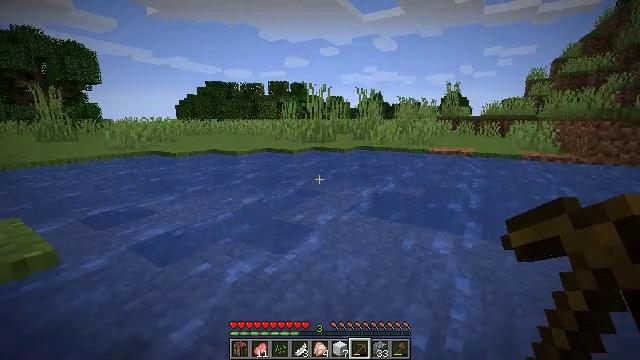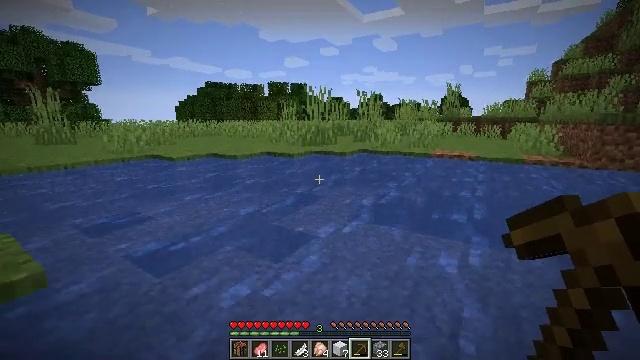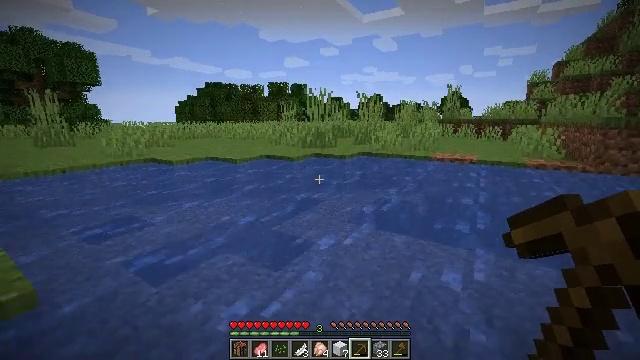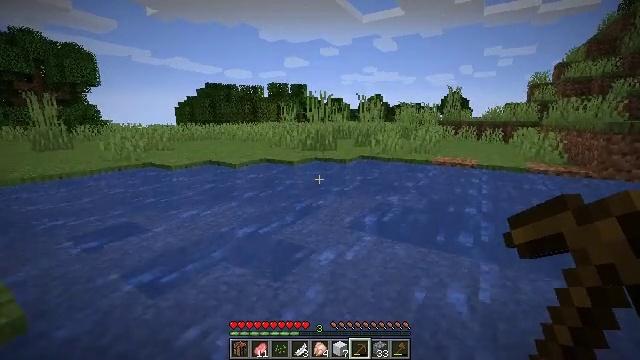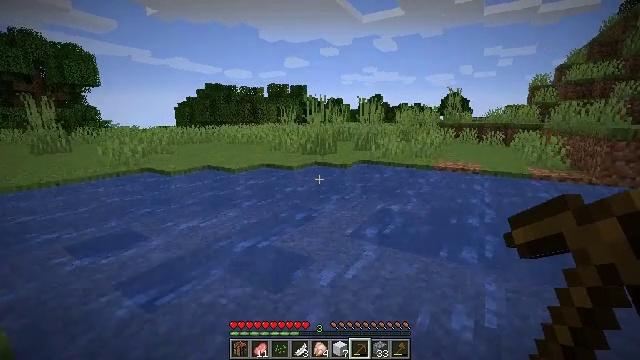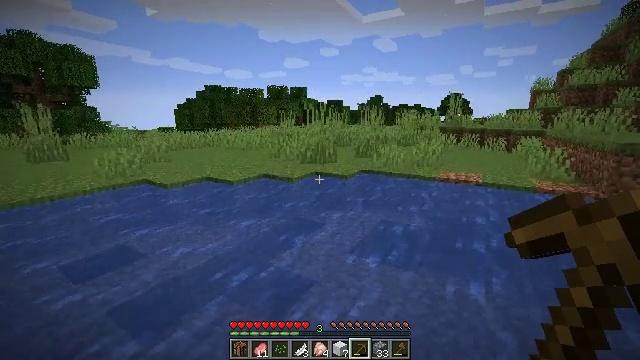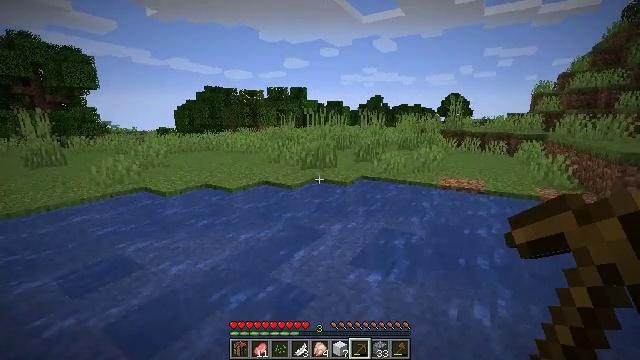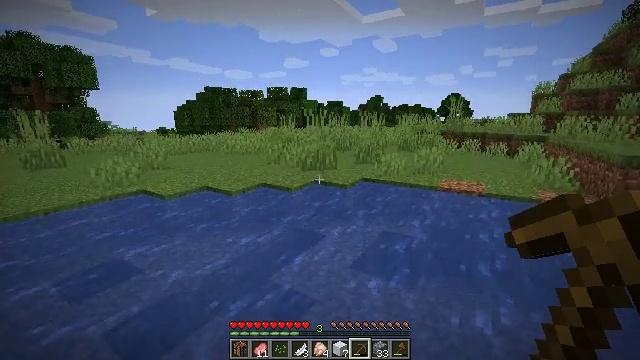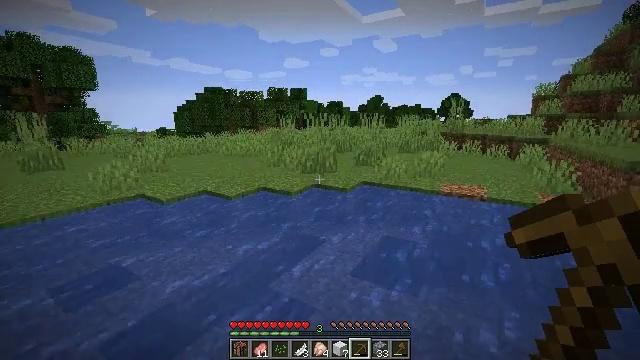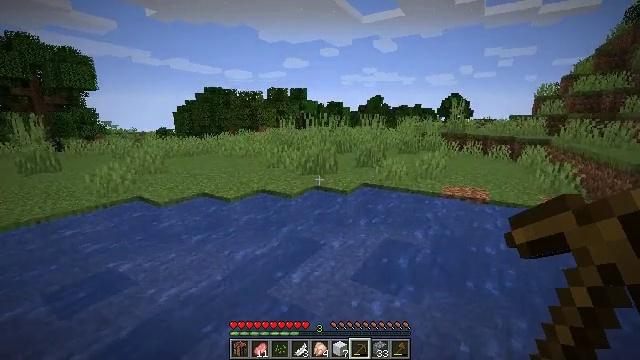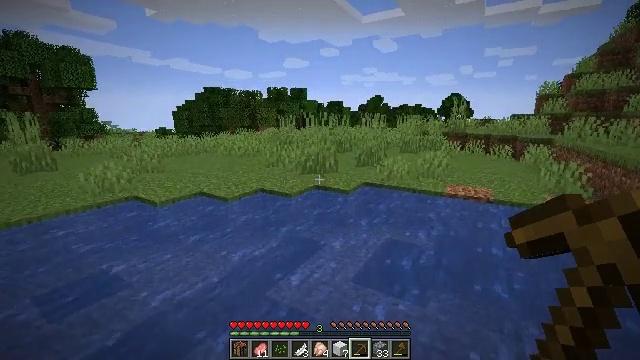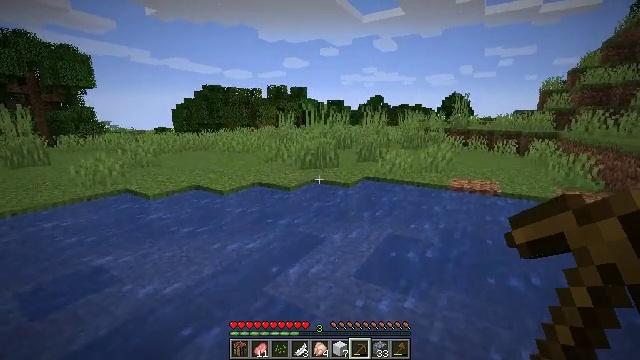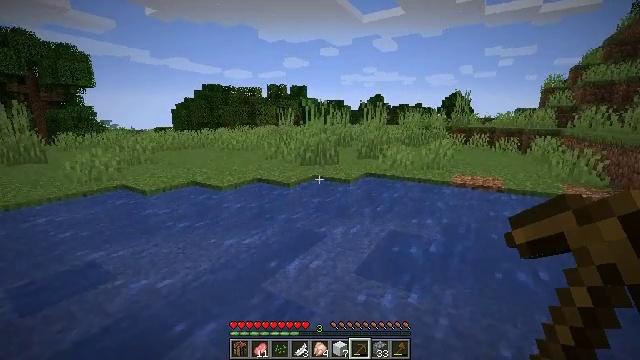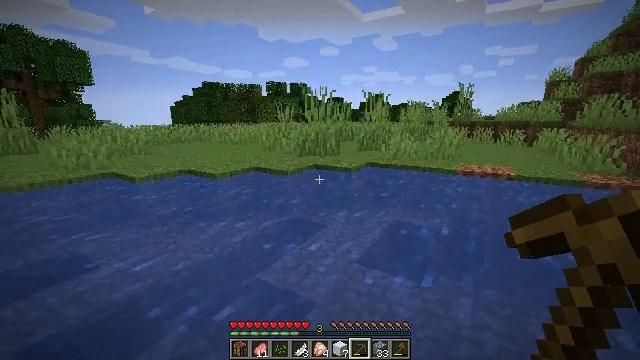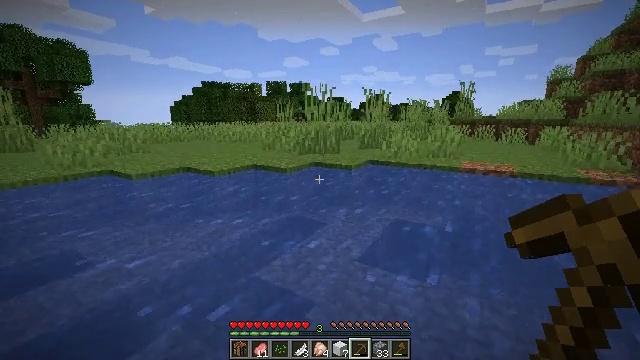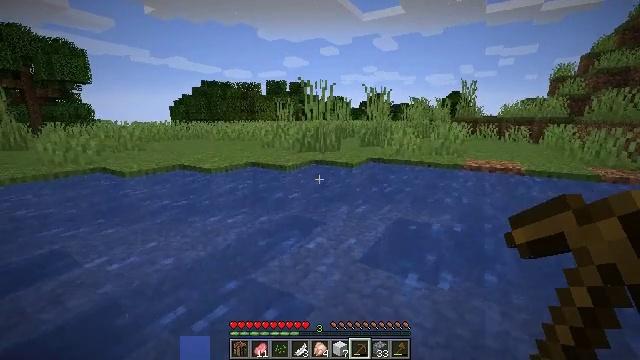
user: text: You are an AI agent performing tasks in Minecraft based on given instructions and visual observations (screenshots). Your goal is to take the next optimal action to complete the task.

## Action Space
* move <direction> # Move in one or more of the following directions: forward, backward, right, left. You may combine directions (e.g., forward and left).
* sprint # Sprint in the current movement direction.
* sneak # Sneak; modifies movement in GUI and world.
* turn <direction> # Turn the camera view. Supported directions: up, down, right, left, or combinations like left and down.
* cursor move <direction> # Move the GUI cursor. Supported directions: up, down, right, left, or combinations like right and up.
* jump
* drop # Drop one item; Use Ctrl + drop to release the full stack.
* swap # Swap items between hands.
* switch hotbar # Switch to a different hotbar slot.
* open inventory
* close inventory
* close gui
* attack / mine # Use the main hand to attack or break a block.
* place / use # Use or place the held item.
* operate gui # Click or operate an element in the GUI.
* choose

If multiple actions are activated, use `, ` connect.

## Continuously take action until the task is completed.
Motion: motion action
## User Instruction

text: Collect tall grass by breaking it.
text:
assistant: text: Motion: move forward, jump
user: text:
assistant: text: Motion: move forward, jump
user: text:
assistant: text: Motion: move forward, jump
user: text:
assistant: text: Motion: move forward, jump
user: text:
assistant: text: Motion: move forward, jump
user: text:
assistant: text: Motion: move forward, jump
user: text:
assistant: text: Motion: move forward, jump
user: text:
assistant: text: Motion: move forward, jump
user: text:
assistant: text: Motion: move forward, jump
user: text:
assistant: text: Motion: move forward, jump
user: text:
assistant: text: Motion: move forward, jump
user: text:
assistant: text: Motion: move forward, jump
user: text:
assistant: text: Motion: move forward, jump
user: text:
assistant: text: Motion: move forward, jump
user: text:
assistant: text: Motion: move forward, jump
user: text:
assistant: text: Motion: move forward, jump
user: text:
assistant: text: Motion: move forward, jump
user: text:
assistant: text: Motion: move forward, jump
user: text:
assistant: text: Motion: move forward, jump
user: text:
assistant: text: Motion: move forward, jump
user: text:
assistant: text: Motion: move forward, jump
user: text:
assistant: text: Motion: move forward, jump
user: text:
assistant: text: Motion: move forward, jump
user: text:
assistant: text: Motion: move forward, jump
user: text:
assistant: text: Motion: move forward, jump
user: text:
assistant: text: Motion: move forward, jump
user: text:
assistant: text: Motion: move forward, jump
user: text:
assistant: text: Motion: move forward, jump
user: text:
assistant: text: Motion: move forward, jump
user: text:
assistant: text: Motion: move forward, jump